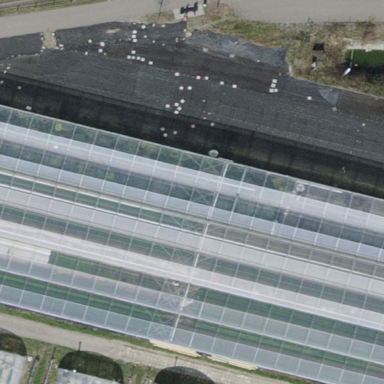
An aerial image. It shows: Area dedicated to greenhouse horticulture.